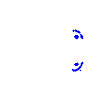
Particle: kaon